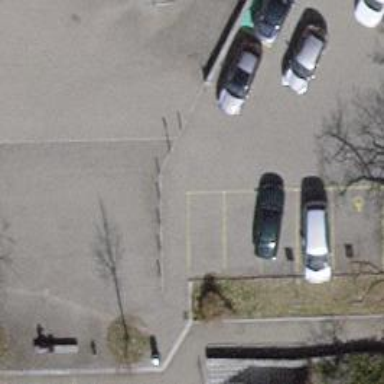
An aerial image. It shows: Bollard.